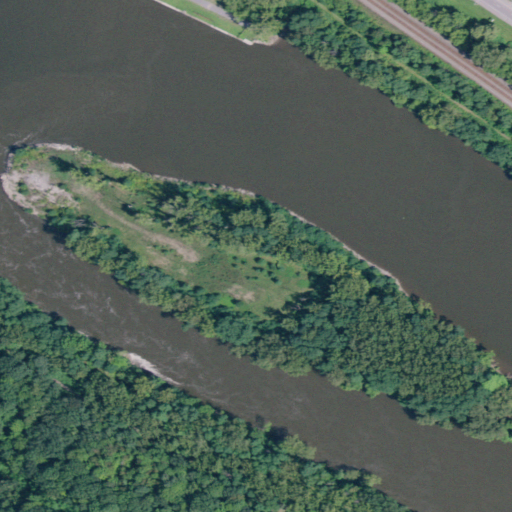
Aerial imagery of island in New York named Bronson Island containing open water, mixed forest, shrub, evergreen forest, deciduous forest, low intensity development, open development, grassland, herbaceous wetlands, and medium intensity development